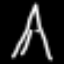
Label: The Eiffel Tower